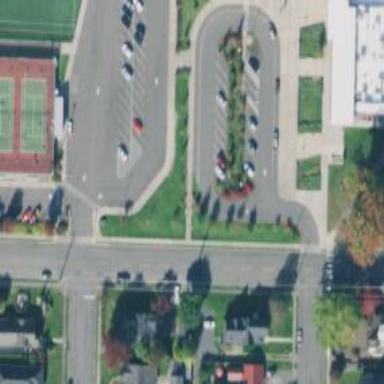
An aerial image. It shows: Parking space is available.